Question: As per the below screen shot, I'm trying to access the data held in the highlighted Div. (With a ID of "category".
At the moment, this is returning a blank result,
'''
categorySelected = $('div#category.tag.categorylabel').val();
'''
I presume that I'm not targeting the div correctly to get the data? What do I need to change to achieve this?
In the example below, I want to capture the word "Work" to save to the Db in a later section of code.

Here is the code, query used to return the results.
'''
var GlobalBadges = Parse.Object.extend("Global_Badges");
var query = new Parse.Query(GlobalBadges);
query.exists("Global_Badges_img");
query.find({
success: function(results) {
var friends = [];
for (var i = 0; i < results.length; i++) {
friends.push({
imageURL: results[i].get('Global_Badges_img'),
//friendRequestId: results[i].id,
badgename: results[i].get('BadgeName'),
category: results[i].get('category'),
});
}
// TW: replaced dynamic HTML generation with wrapper DIV that contains IMG and name DIV
_.each(friends, function(item) {
// using a wrapper so the user can click the pic or the name
var wrapper = $('<div></div>');
wrapper.append('<img class="images BadgeImgOutline responsive-image" src="' + item.imageURL + '" />'+ '<br>');
wrapper.append('<div class="tag badgelabel" >'+ item.badgename + '</div>'+ '<br>');
wrapper.append('<div id="category" class="tag categorylabel" >'+ item.category + '</div>'+ '<br>'+ '<br>' );
$('#container').append(wrapper);
});
},
error: function(error) {
alert("Error: " + error.code + " " + error.message);
}
});
'''
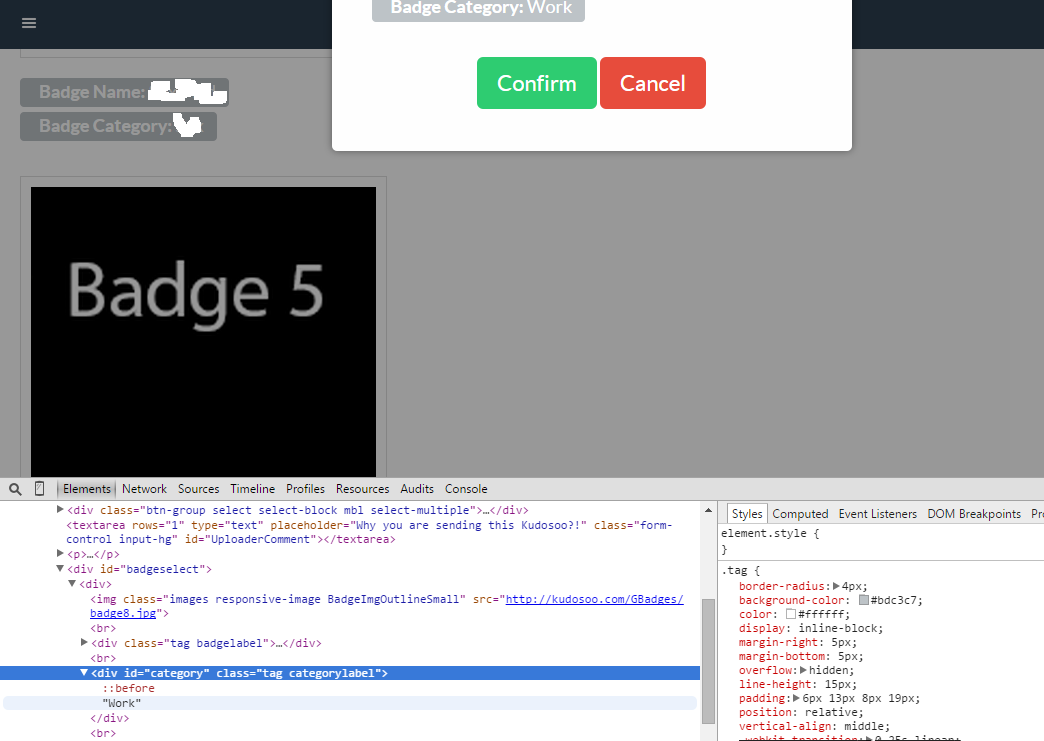
Answer: '''
categorySelected = $('div#category.tag.categorylabel').text();
'''